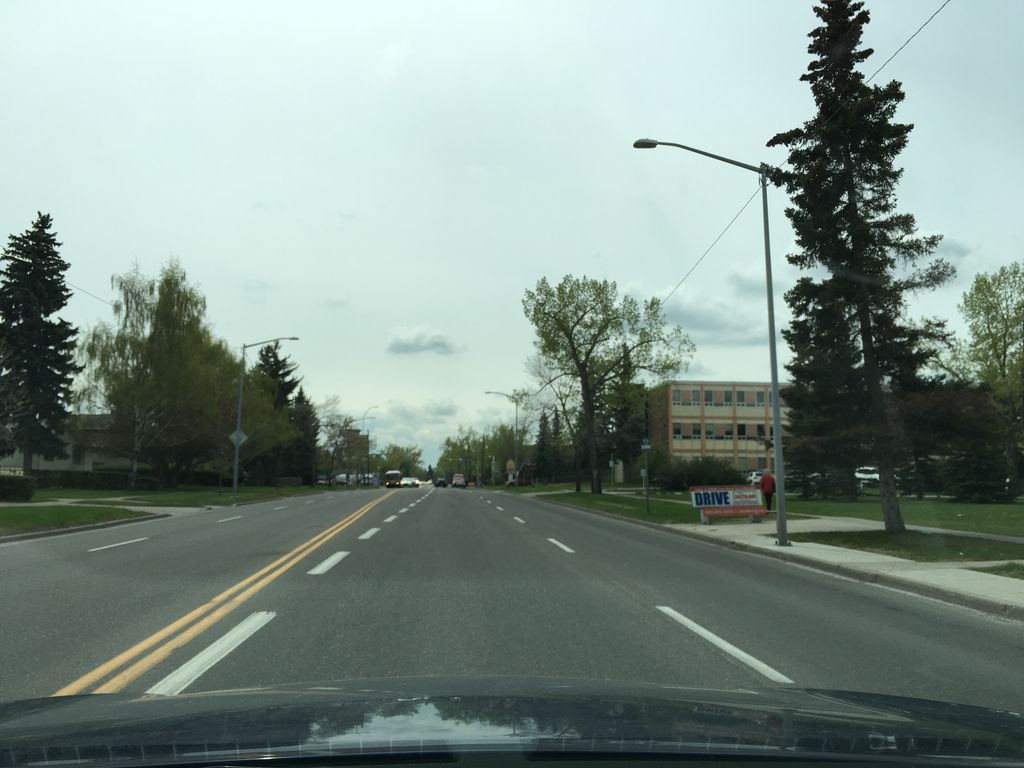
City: calgary